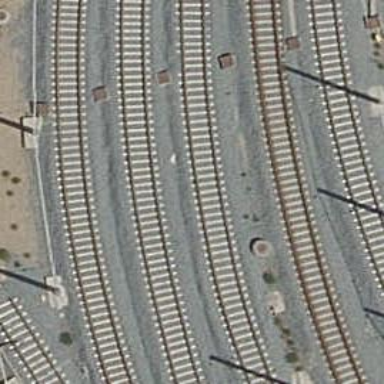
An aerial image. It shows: Yard with electrified contact lines.